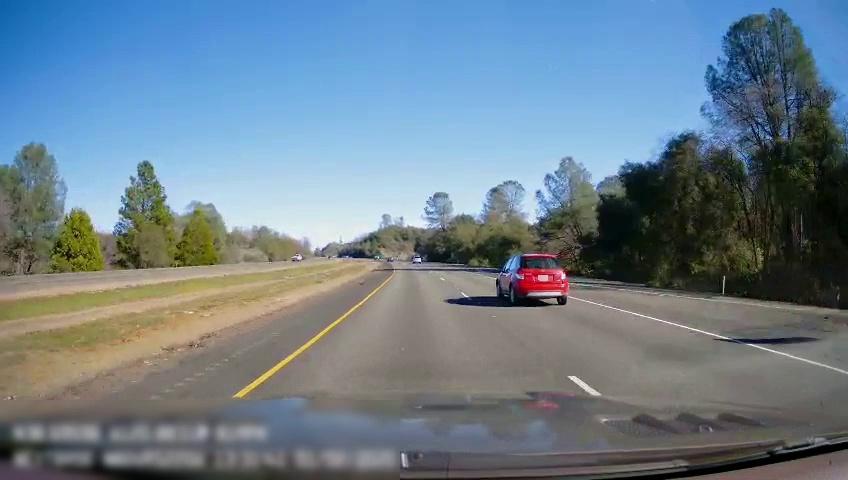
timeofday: Day
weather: Sunny
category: Drivable Space
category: Drivable Space
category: Vehicles | Truck
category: Vehicles | Car
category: Vehicles | SUV
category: Lanes | Current Lane
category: Lanes | Current Lane
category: Lanes | Alternate Lane
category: Lanes | Alternate Lane